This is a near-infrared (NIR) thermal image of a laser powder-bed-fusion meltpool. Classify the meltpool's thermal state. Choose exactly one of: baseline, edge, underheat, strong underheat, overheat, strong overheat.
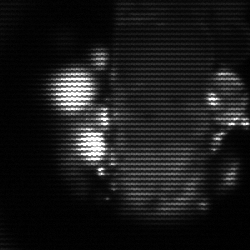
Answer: strong underheat